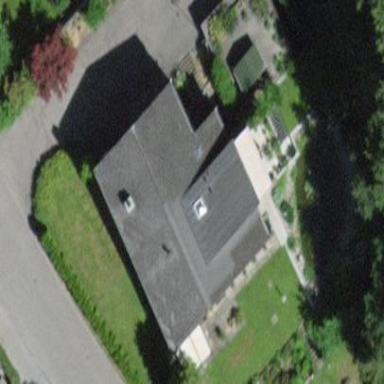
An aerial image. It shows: Residential building.